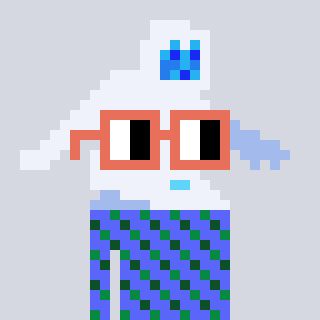
a pixel art character with square orange glasses, a yeti-shaped head and a purple-colored body on a cool background